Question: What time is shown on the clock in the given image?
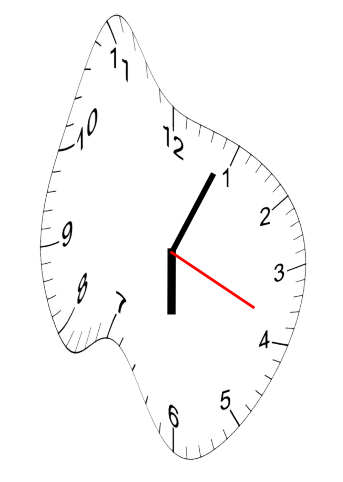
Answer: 06:04:19